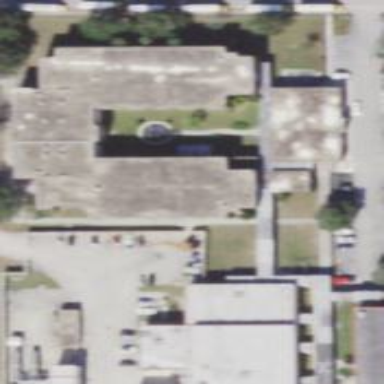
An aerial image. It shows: School building.